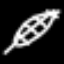
Label: leaf